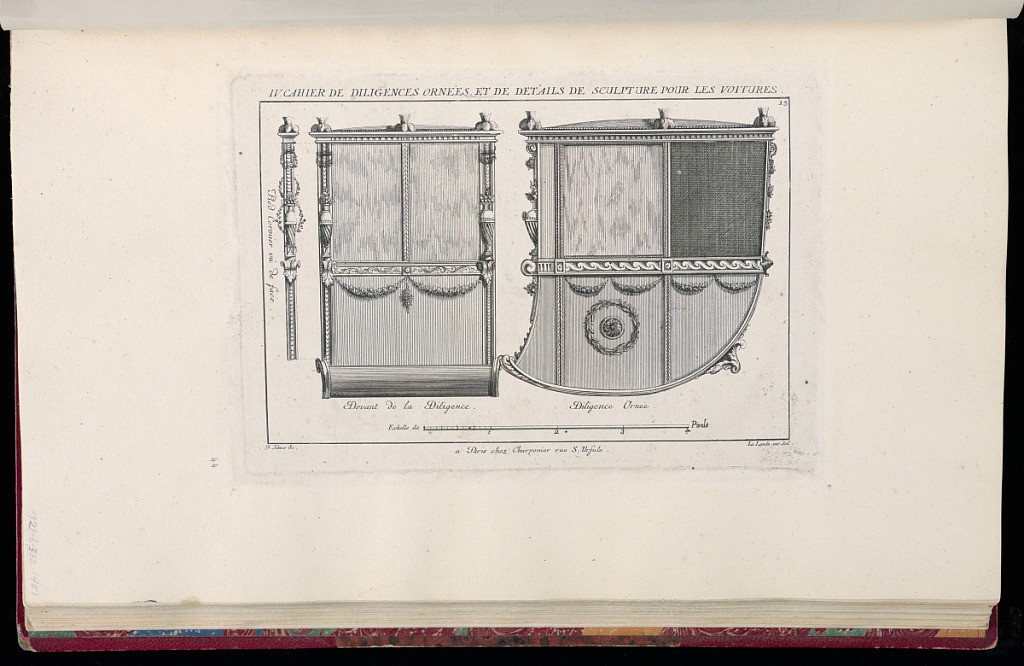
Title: Design for a Stagecoach
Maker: Richard de Lalonde, French, active 1780–96
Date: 1780-1796
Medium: Etching on off-white laid paper
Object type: Print
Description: Profile and rear view of a design for a stagecoach decorated with feathers, scrolls, garland, rinceaux, wave pattern, wreath, and urns. The plate is signed and numbered.